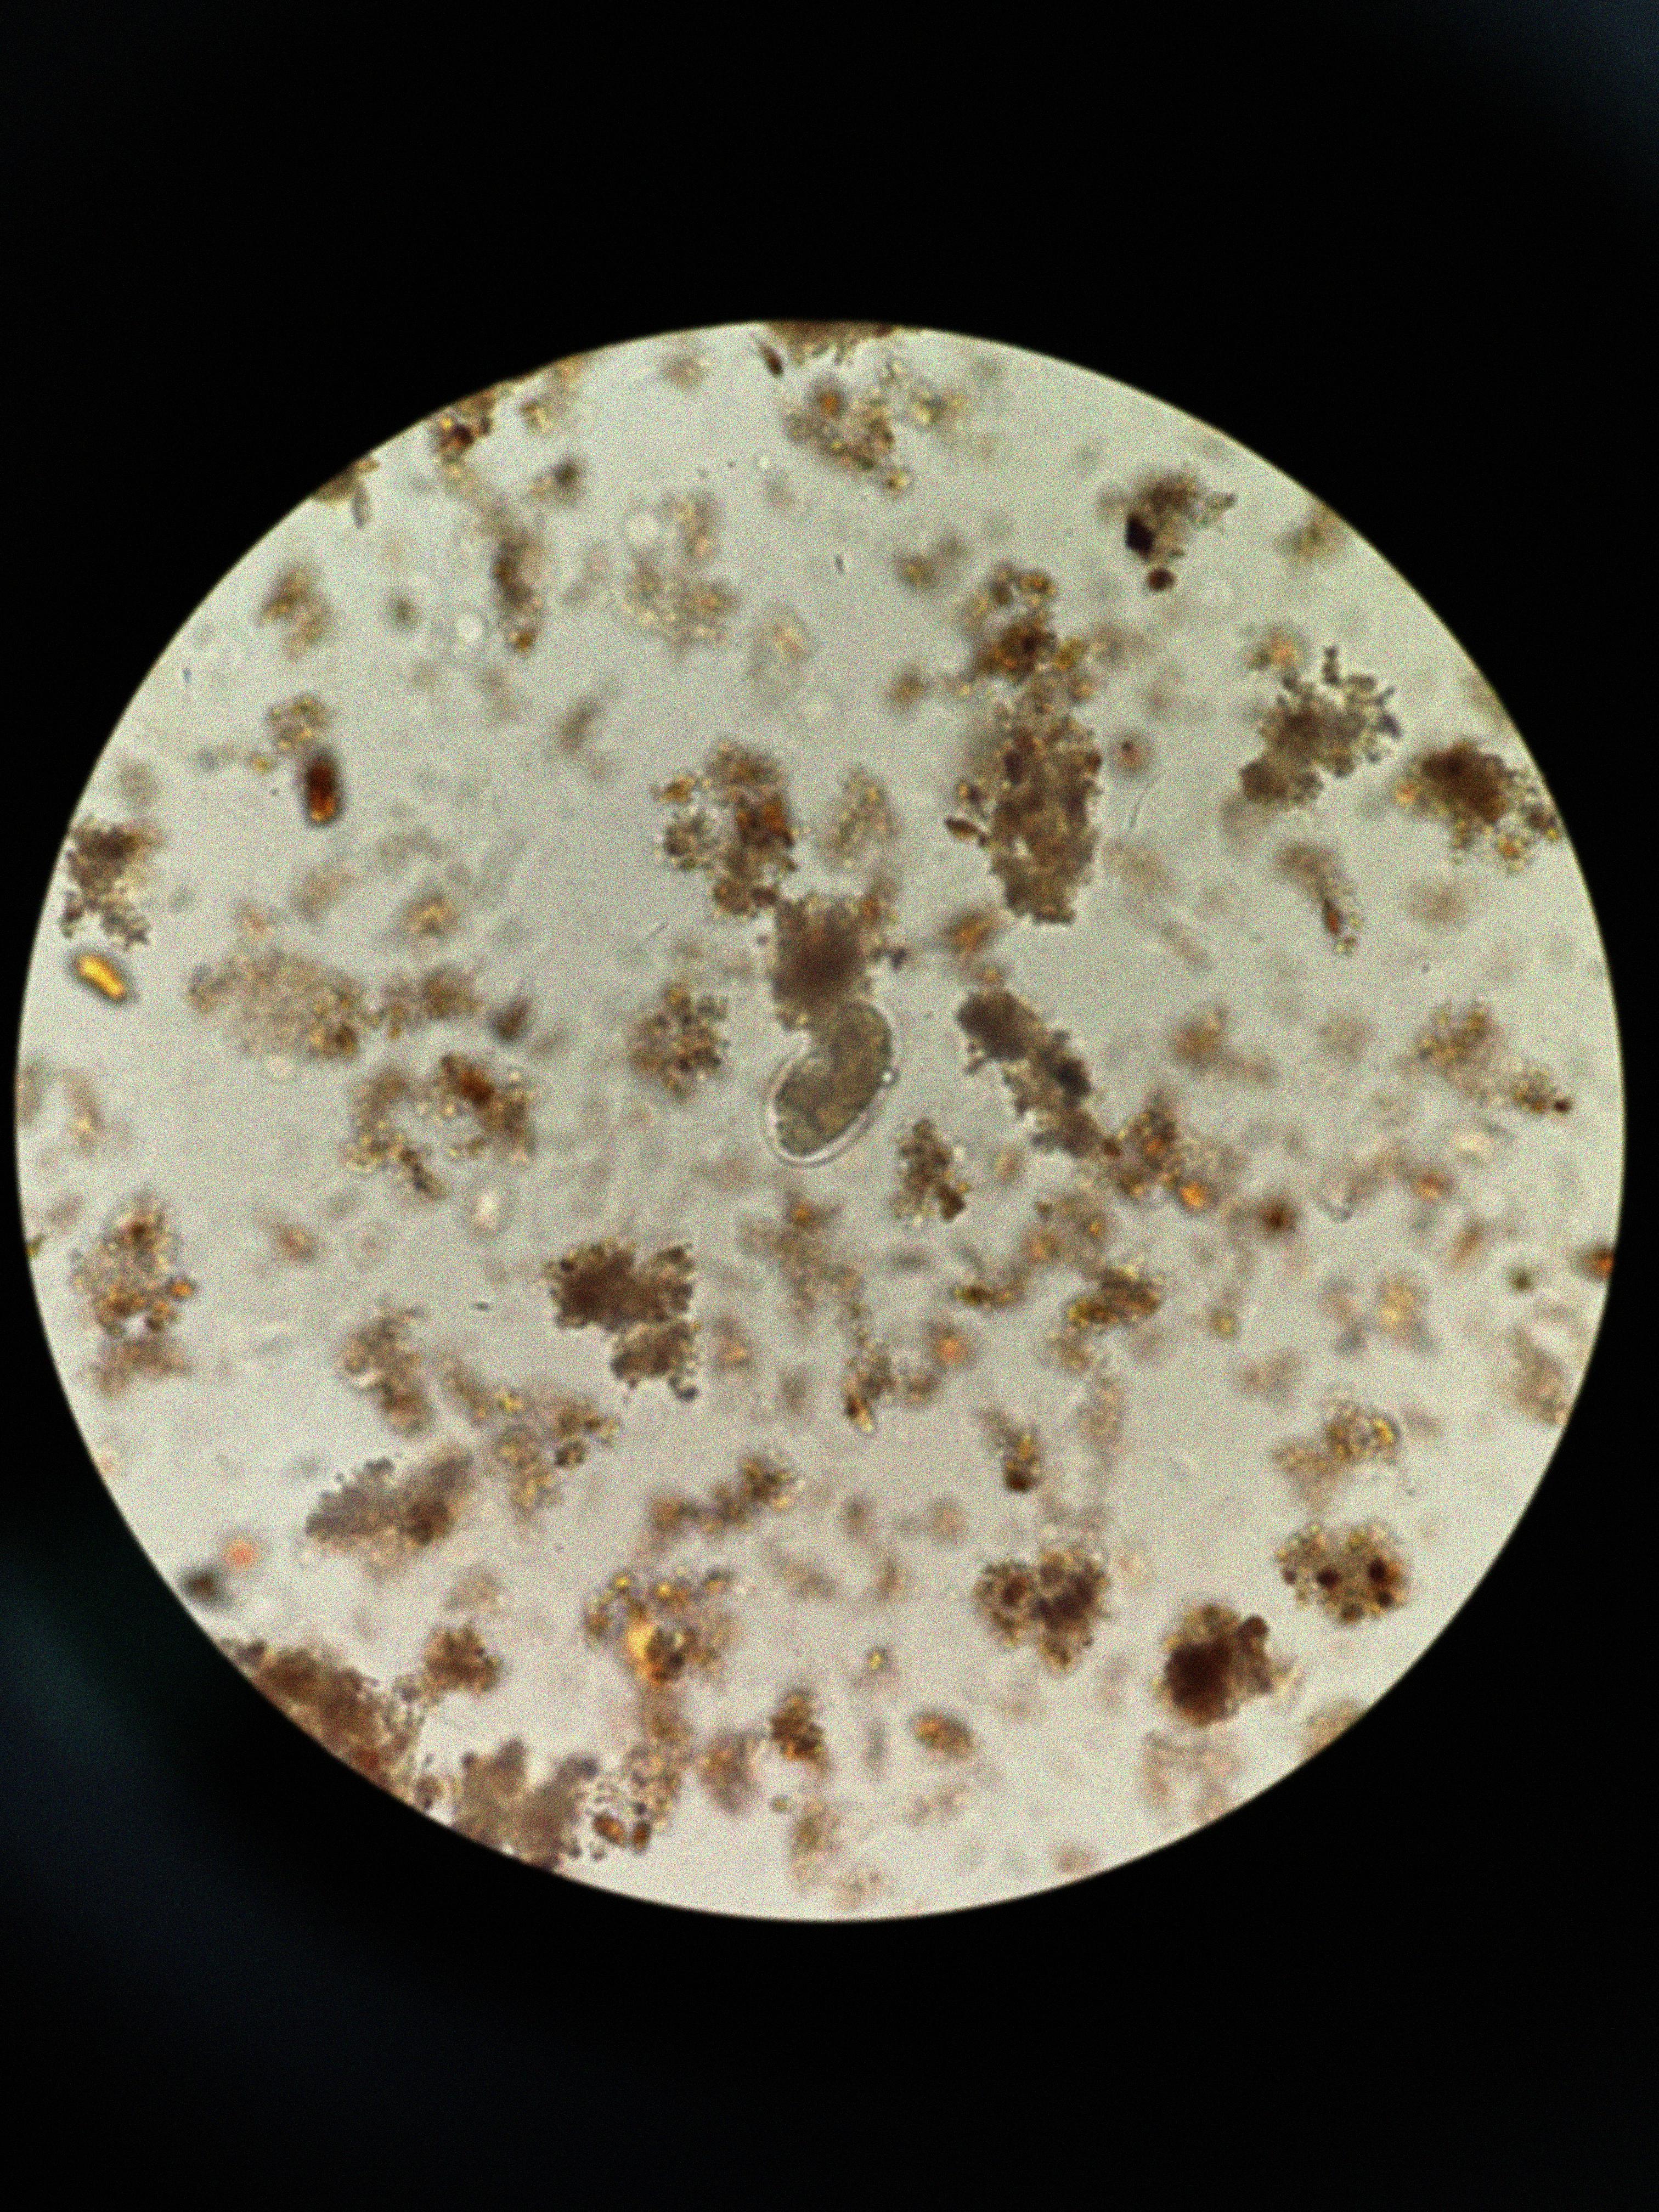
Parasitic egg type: Hookworm egg